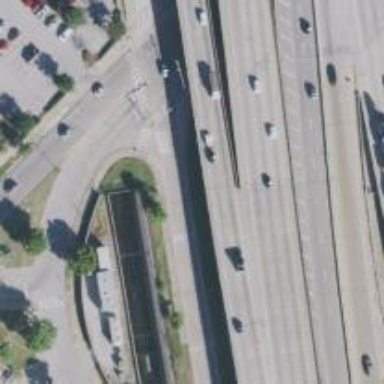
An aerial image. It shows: Secondary link road with separate sidewalk.